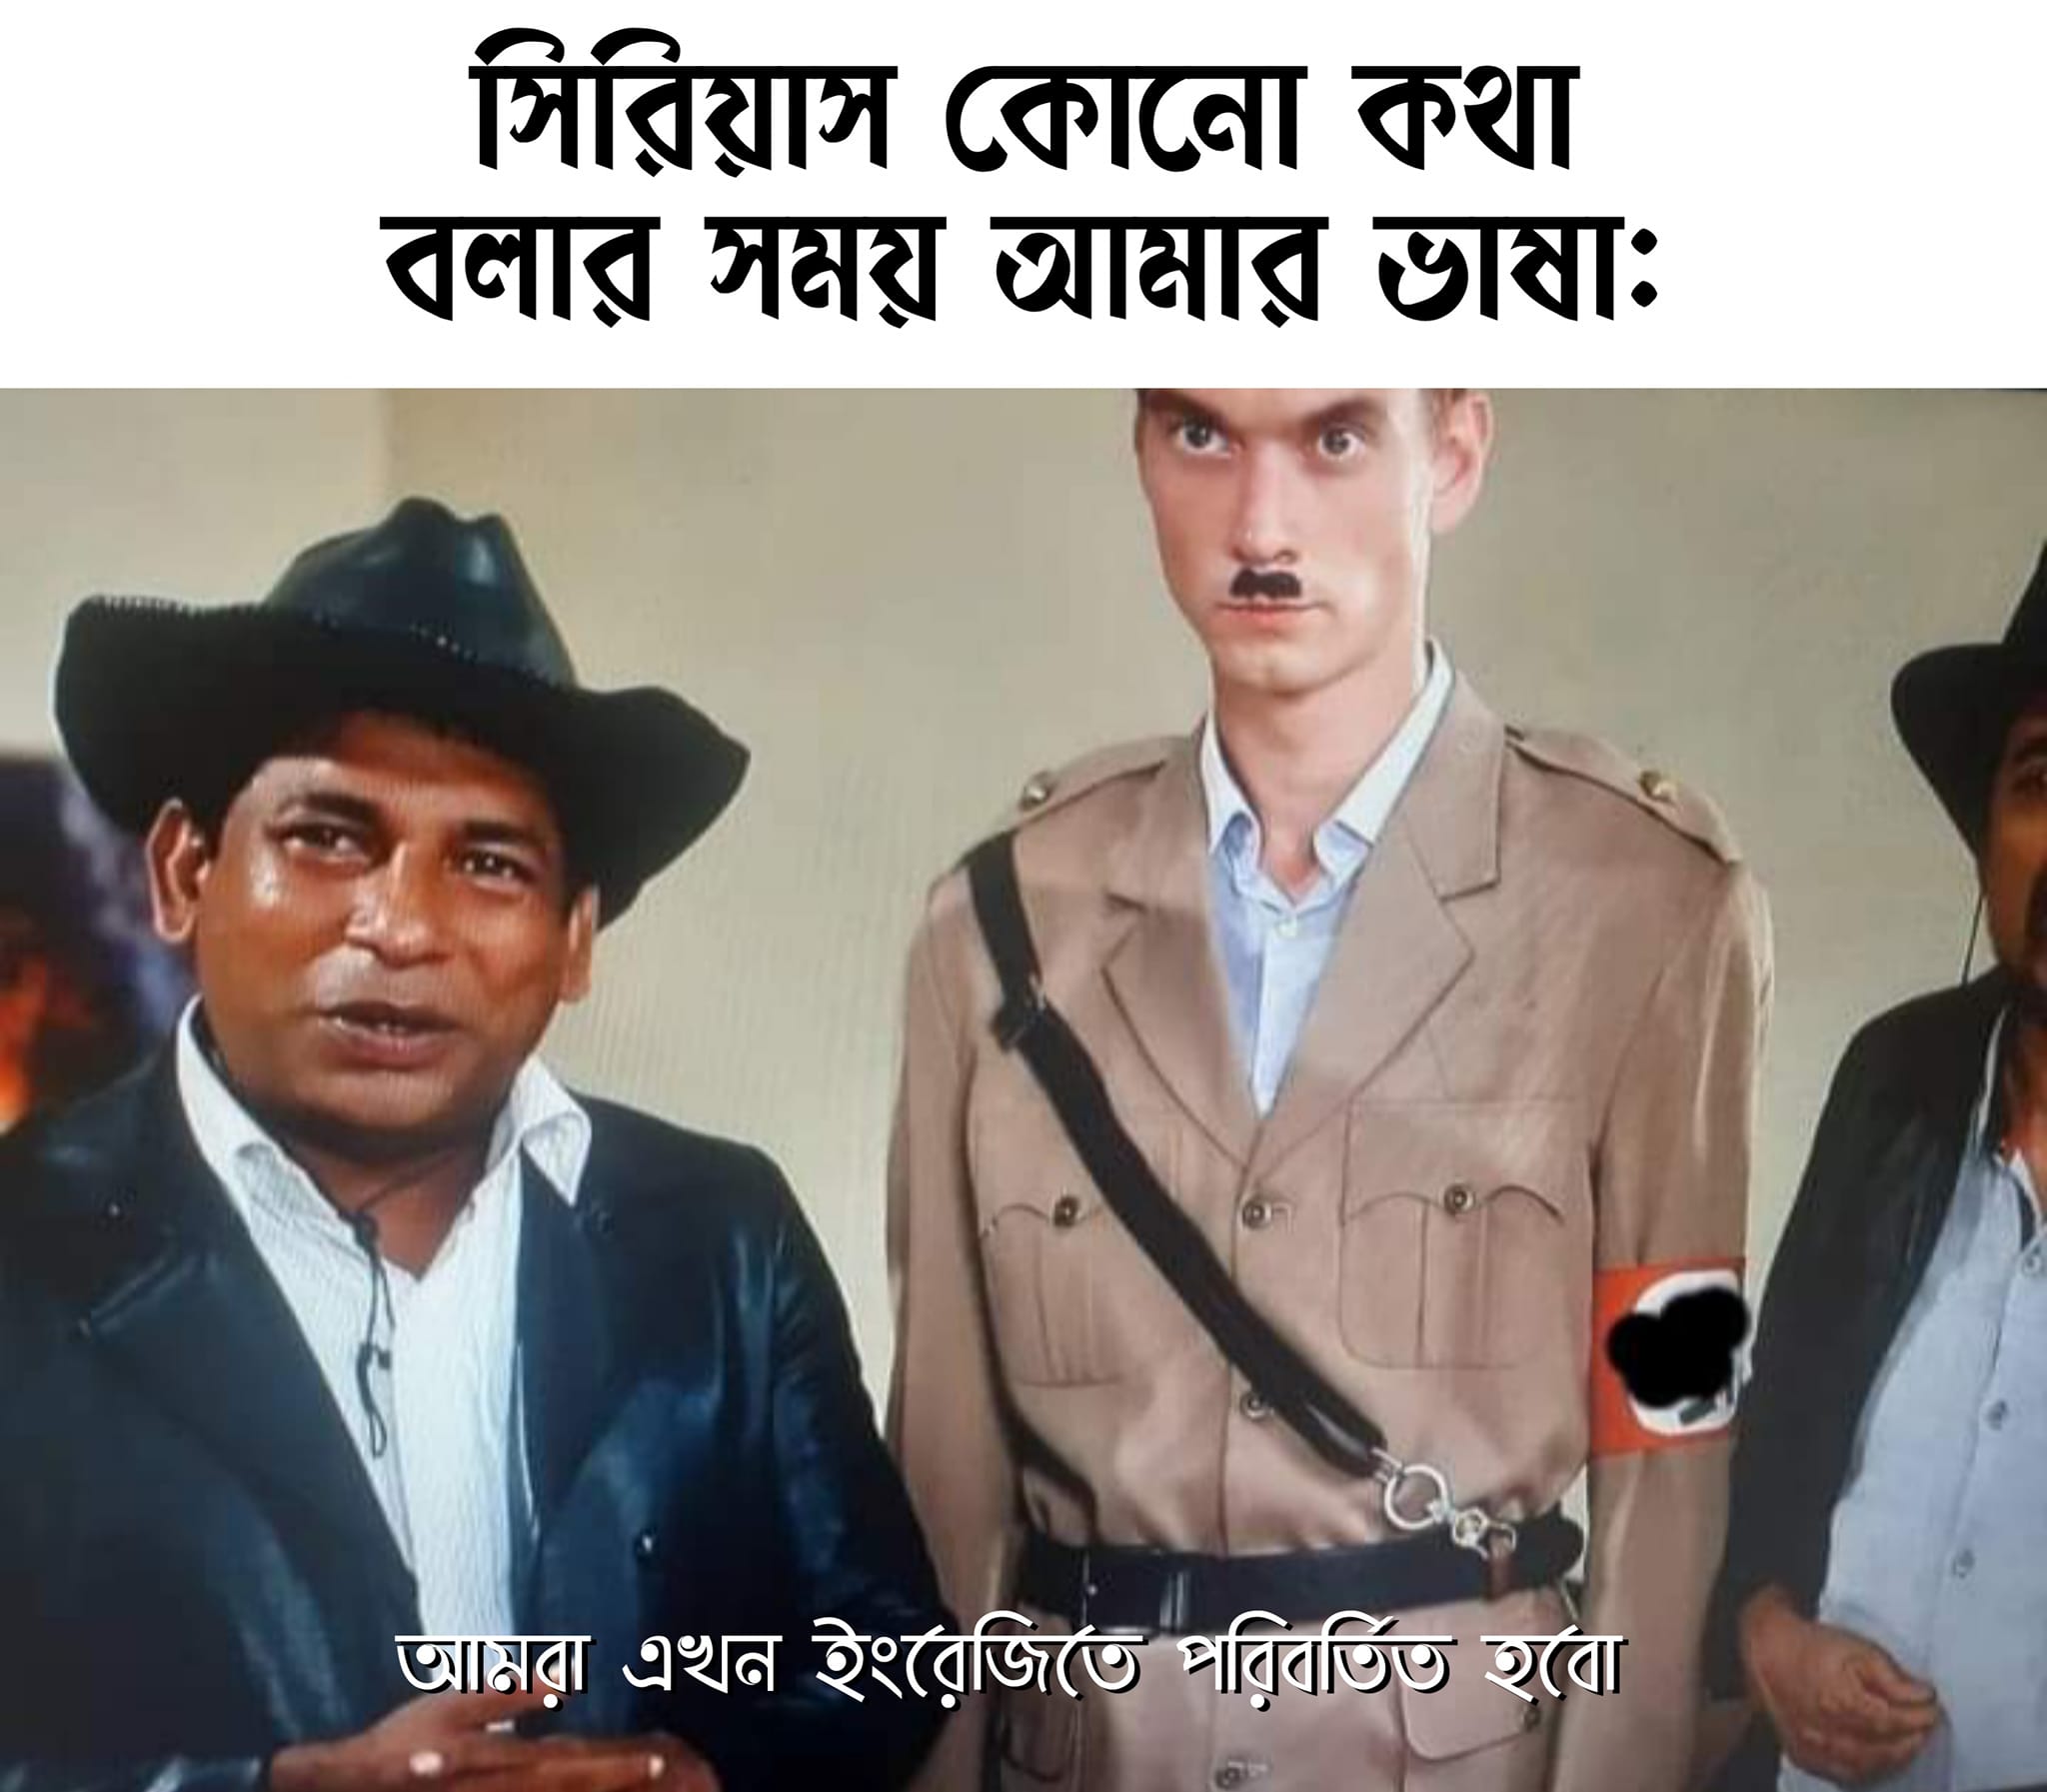
Text: সিরিয়াস কোনো কথা বলাব সময় আমার ভাষা আমরা এখন ইংরেজিতে পরিবর্তিত হবো
Label: Non Hate